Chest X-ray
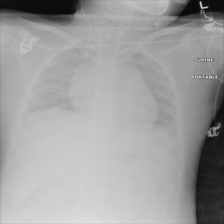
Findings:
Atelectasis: negative
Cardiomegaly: negative
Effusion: negative
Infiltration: negative
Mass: negative
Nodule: negative
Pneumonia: negative
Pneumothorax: negative
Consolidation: negative
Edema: negative
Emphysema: negative
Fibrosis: negative
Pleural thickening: negative
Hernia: negative